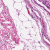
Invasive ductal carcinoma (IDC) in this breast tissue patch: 0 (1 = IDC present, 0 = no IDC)